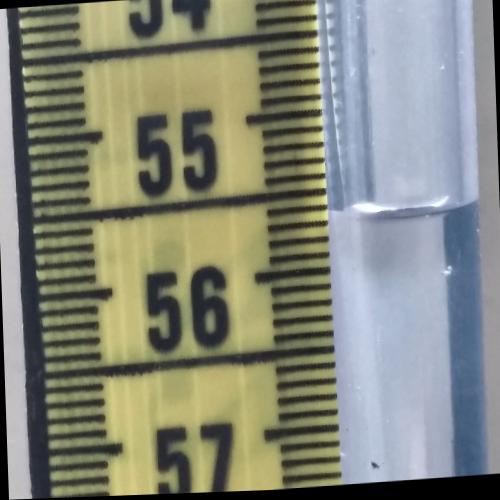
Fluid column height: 55.7 cm